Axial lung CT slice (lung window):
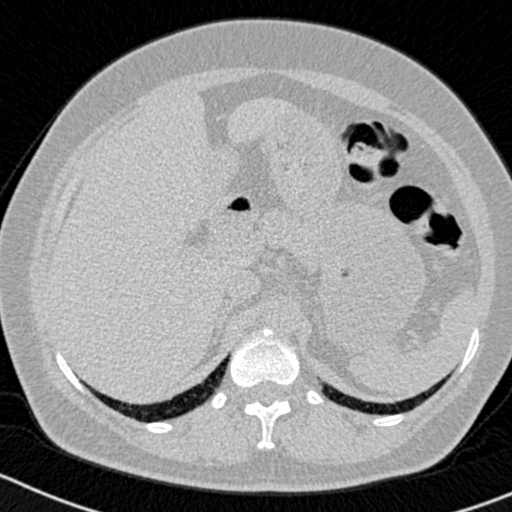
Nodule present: no